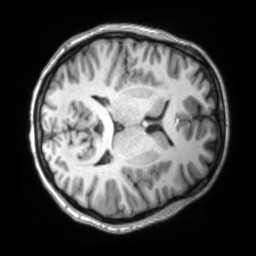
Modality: T1w
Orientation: axial
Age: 37
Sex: female
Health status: ill
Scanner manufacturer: siemens
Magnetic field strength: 3 T
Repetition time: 2.2 s
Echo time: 0.00157 s